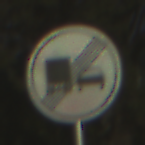
Verkehrszeichen: EndeUeberholverbotKraftfahrzeuge
Umgebung: Outdoor, Nature
Tageszeit: SunriseSunset
Wetter: Clear
Licht: Natural
Jahreszeit: NotSpecified
Kontrast: HighContrast